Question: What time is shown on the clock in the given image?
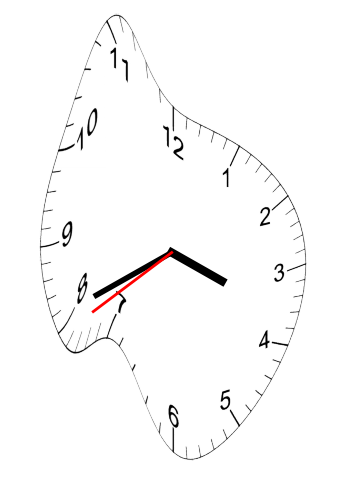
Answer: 03:40:39